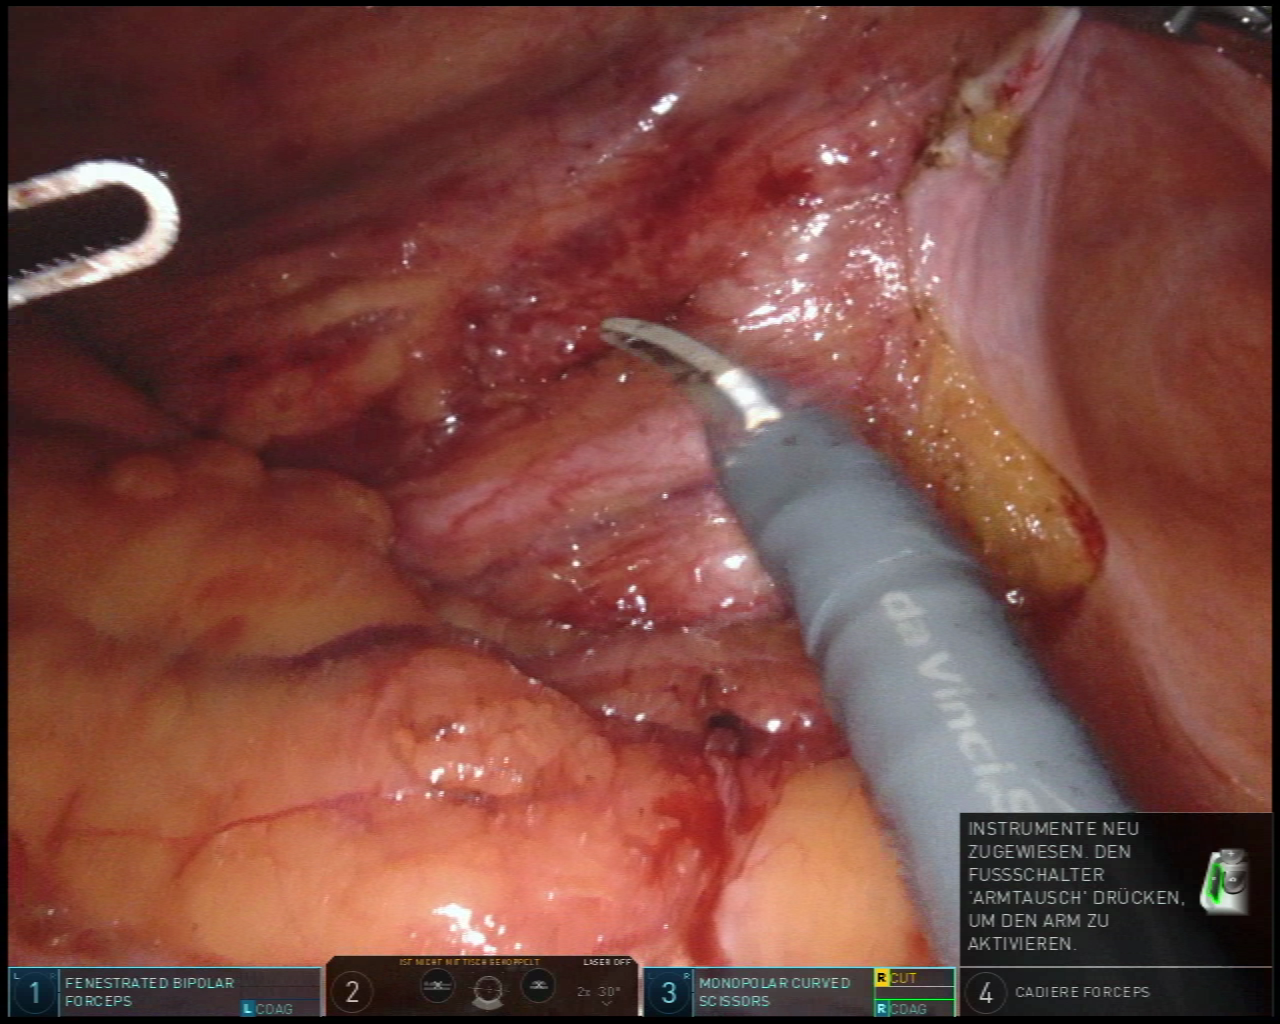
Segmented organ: ureter
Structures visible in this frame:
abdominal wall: yes
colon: no
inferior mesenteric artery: no
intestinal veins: no
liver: no
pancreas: no
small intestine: no
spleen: no
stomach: no
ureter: yes
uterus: no
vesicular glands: no